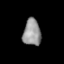
Tissue: lung
Cell type: Endothelial cells
Senescence score: 0.6227
Nuclear area (px): 465
Mean DAPI intensity: 148.437